Question: I am using this tutorial for connecting mysql database with android apps
<URL>
There are 4 files for PHP . They are Config.php , DbConnect.php , get_categories.php , new_category.php . After putting this 'http://localhost/food_api/get_categories.php' to my browser , I get the following result .
'''
{"categories":[{"id":"1","name":"Beverages"},{"id":"2","name":"Bread"},{"id":"3","name":"Cereals"},{"id":"4","name":"Cheese"},{"id":"5","name":"Citrus Fruits"}]}
'''
But in my android application , there is no data coming from server . Where is the problem ? My assumption is that therre may be some mistake in url which is as following :
'''
**// API urls
// Url to create new category
private String URL_NEW_CATEGORY = "http://10.0.2.2/food_api/new_category.php";
// Url to get all categories
private String URL_CATEGORIES = "http://10.0.2.2/food_api/get_categories.php";**
'''
My error is as following :

I am passing almost 2 days to solve this probelm , but could not get any solution . Please help me to solve this problem .
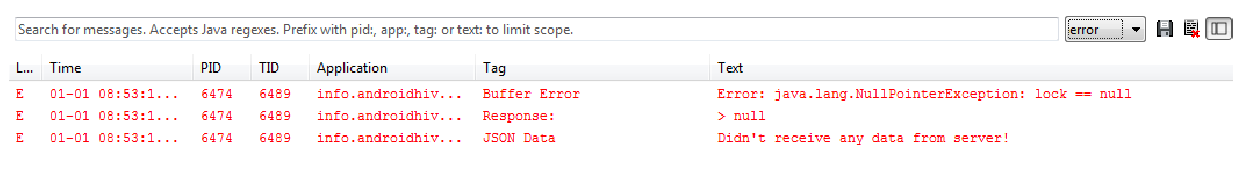
Answer: the link- "10.0.2.2 " for localhost will work .
If you try to work with real device this link will not work. In that case you have to host the php and database or you have to and then the pc